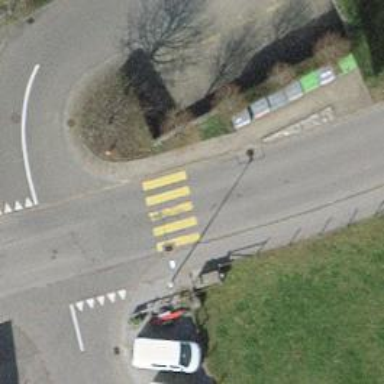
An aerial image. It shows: Uncontrolled zebra crossing on the road.